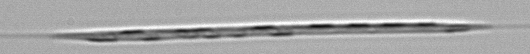
Label: Rhizosolenia